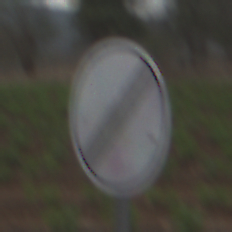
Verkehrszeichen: EndeSaemtlicherBegrenzungen
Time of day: Midday
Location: Outdoor (Nature)
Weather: PartlyCloudy
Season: NotSpecified
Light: Natural